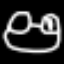
Label: frog